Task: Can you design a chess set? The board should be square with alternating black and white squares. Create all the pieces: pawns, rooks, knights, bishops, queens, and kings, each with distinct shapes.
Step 5330:
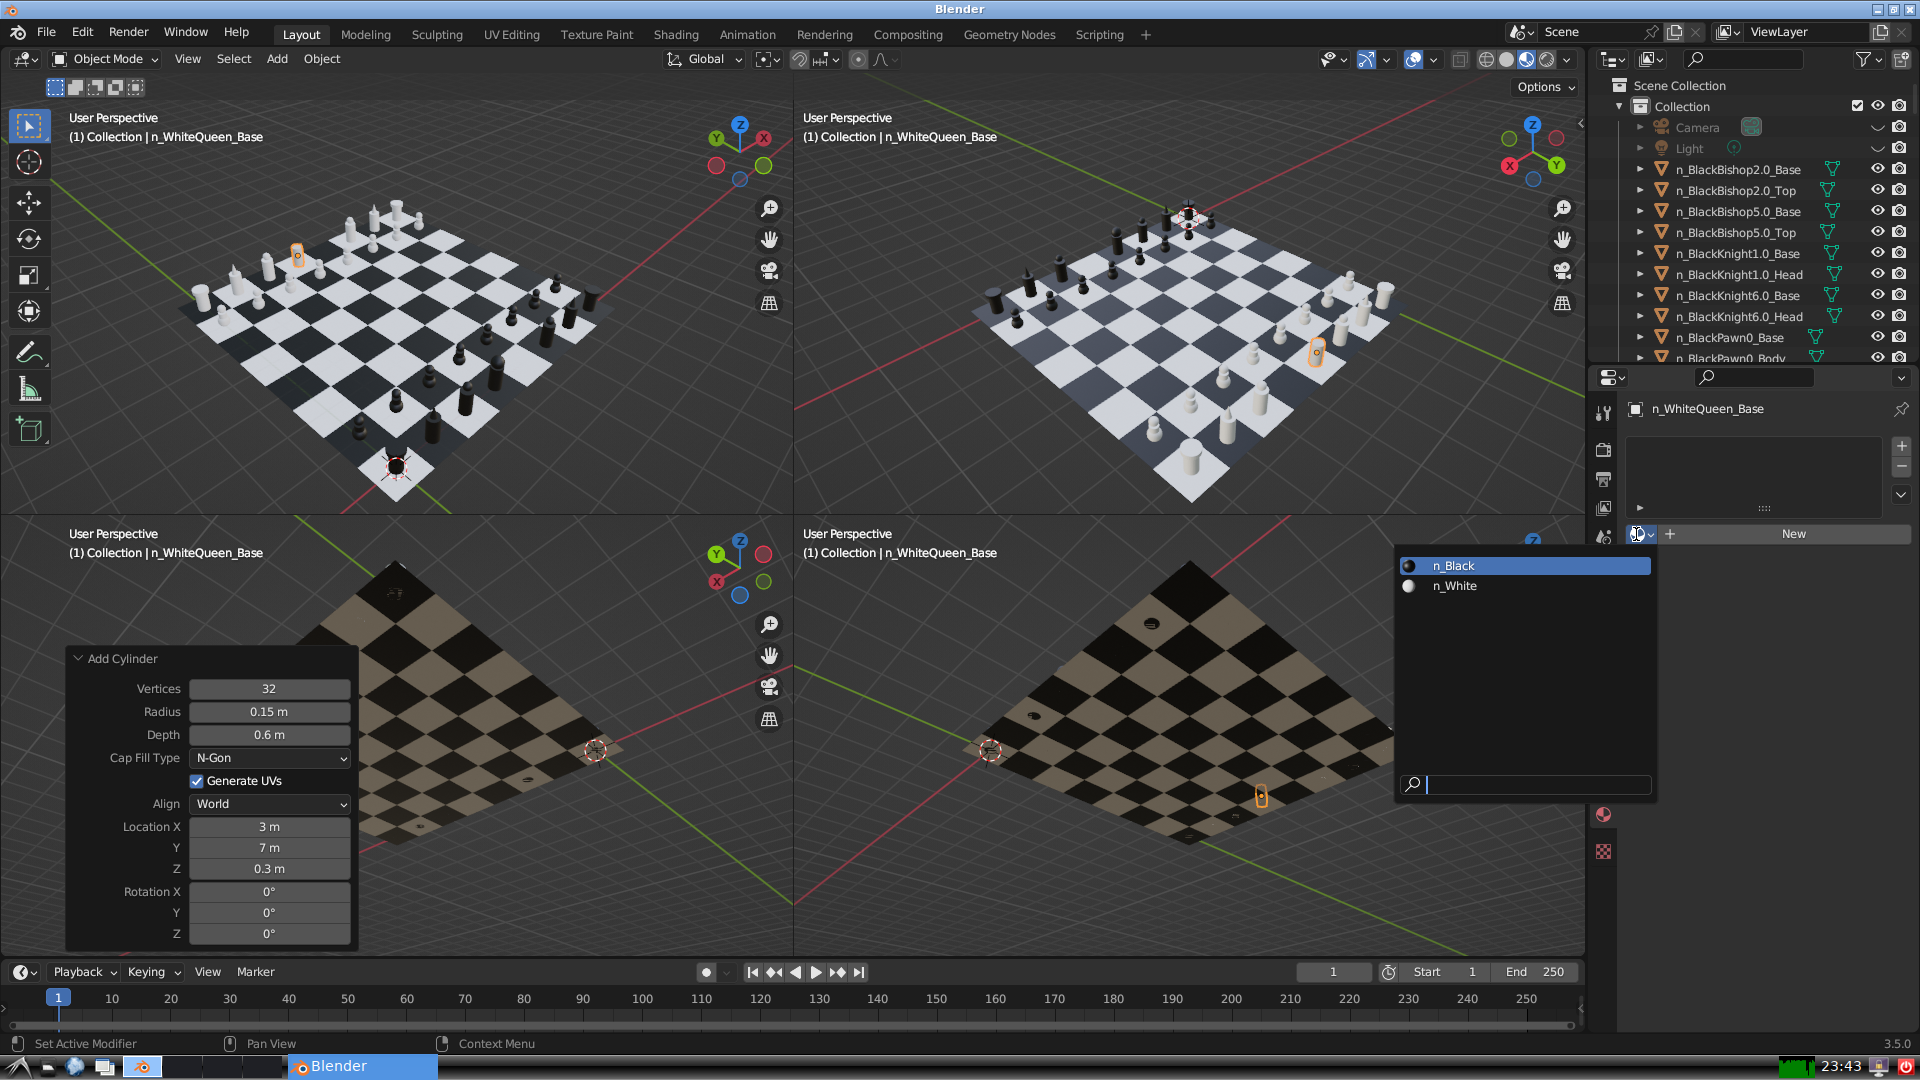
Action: input_text: n_White